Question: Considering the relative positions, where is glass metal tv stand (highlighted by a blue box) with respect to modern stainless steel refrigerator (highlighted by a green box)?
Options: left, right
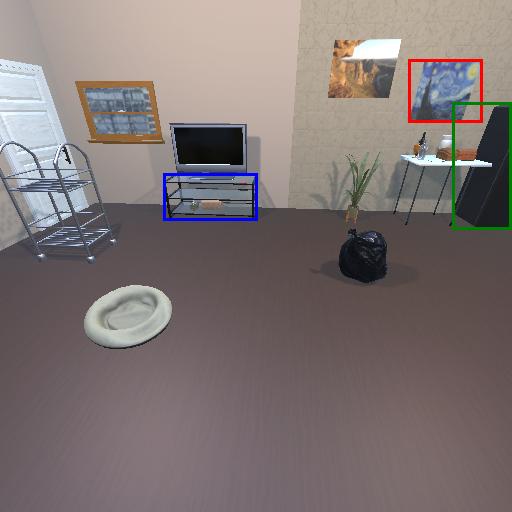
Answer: left